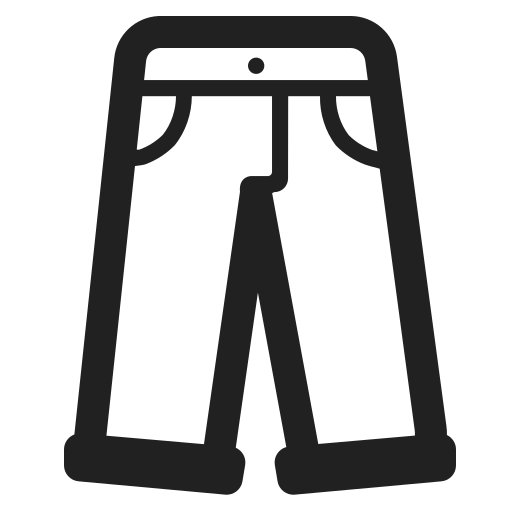
jeans high contrast